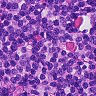
Metastatic tissue present: no